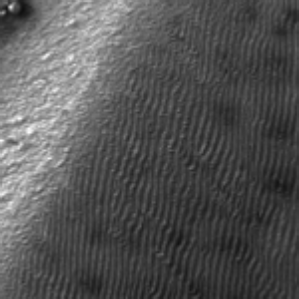
Label: frost